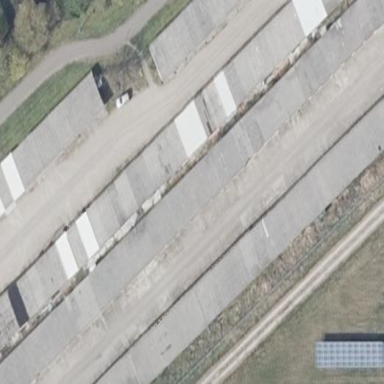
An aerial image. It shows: Group of garages.